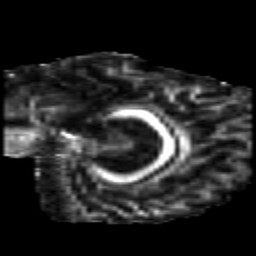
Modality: FA
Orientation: sagittal
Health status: healthy
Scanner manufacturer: siemens
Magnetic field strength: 3 T
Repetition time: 10 s
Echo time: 0.092 s